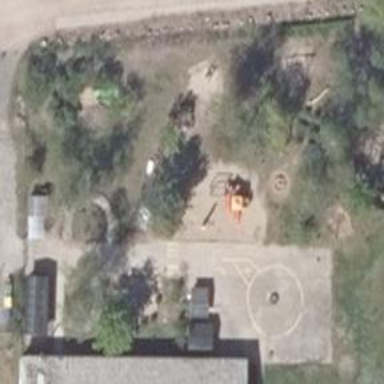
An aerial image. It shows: Playground structure.